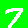
Digit: 7